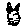
Label: cat